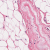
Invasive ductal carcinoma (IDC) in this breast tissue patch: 0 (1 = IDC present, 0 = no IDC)